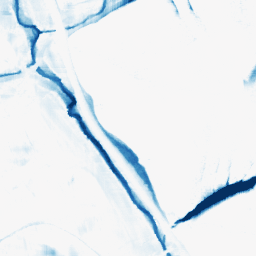
Category: morphological
Decomposition family: morphological_square
Decomposition parameters: operation: closing
size: 20
Upsampling method: regularized
Upsampling parameters: scale: 4
lambda_reg: 0.01
Upsampling scale: 4